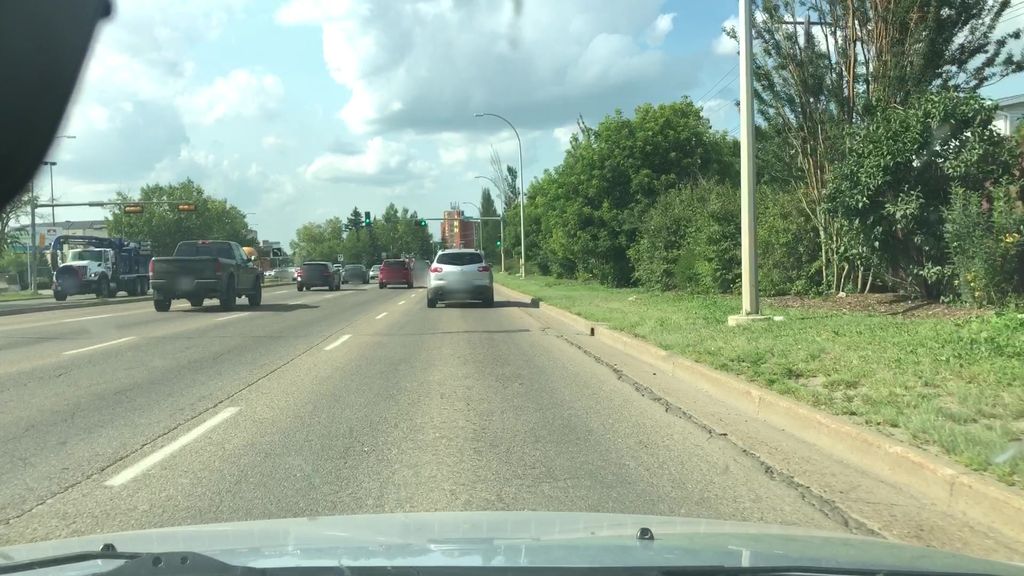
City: edmonton